Question: I have a boxplot and would like to add simple horizontal lines with 'geom_hline' for each boxplot individually.
I've tried on a boxplot example from R. The problems are that:
- -
Thanks for any help in advance.
'''
### ADDING Lines
somelines <- data.frame(value=c(0.2,0.3,0.4,0.6,0.7),boxplot.nr=c(1,2,3,4,5))
abc <- adply(matrix(rnorm(100), ncol = 5), 2, quantile, c(0, .25, .5, .75, 1))
b <- ggplot(abc, aes(x = X1, ymin = '0%', lower = '25%', middle = '50%', upper = '75%', ymax = '100%')) +
geom_hline(aes(yintercept= value),somelines)
b + geom_boxplot(stat = "identity")
b + geom_boxplot(stat = "identity") + coord_flip()
b + geom_boxplot(aes(fill = X1), stat = "identity")
'''

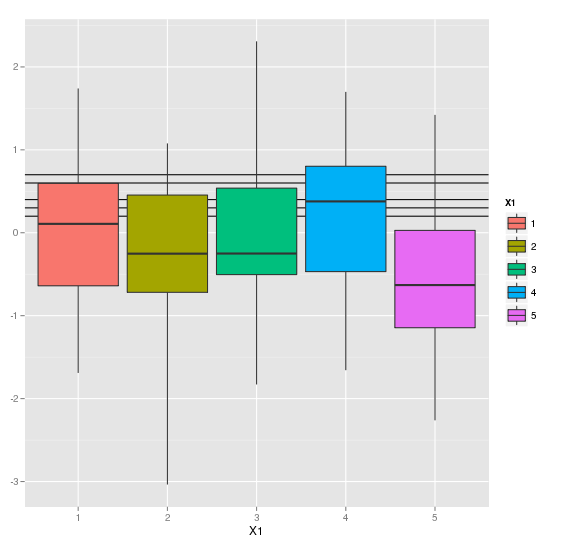
Answer: You can use 'geom_segment()' to add those lines. Use 'boxplot.nr-0.5' for start of lines and 'boxplot.nr+0.5' for the end of lines and 'value' for y and yend. Also add 'inherit.aes=FALSE' inside 'geom_segment()' to ensure that 'geom_segment()' doesn't look for the variable 'X1' that you use for the fill for boxplot.
'''
ggplot(abc, aes(x = X1, ymin = '0%', lower = '25%', middle = '50%',
upper = '75%', ymax = '100%')) +
geom_boxplot(aes(fill = X1), stat = "identity")+
geom_segment(data=somelines,aes(x=boxplot.nr-0.5,xend=boxplot.nr+0.5,
y=value,yend=value),inherit.aes=FALSE,color="orange",size=1.5)
'''
The same result can be atchieved also with second call to 'geom_boxplot()' - as there is only one value in each level for somelines object, then boxplots will appear as lines.
'''
ggplot(abc, aes(x = X1, ymin = '0%', lower = '25%', middle = '50%',
upper = '75%', ymax = '100%')) +
geom_boxplot(aes(fill = X1), stat = "identity")+
geom_boxplot(data=somelines,aes(factor(boxplot.nr),value),
inherit.aes=FALSE,color="orange",size=1.5)
'''